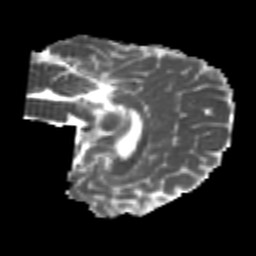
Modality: MD
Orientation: sagittal
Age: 25
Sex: female
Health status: healthy
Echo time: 0.074 s